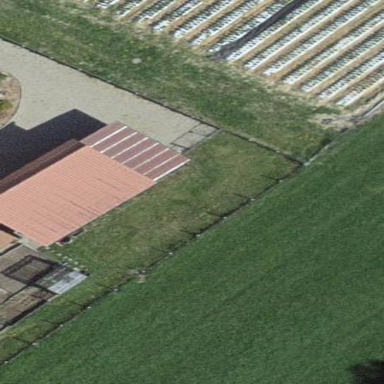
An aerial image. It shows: Barn.